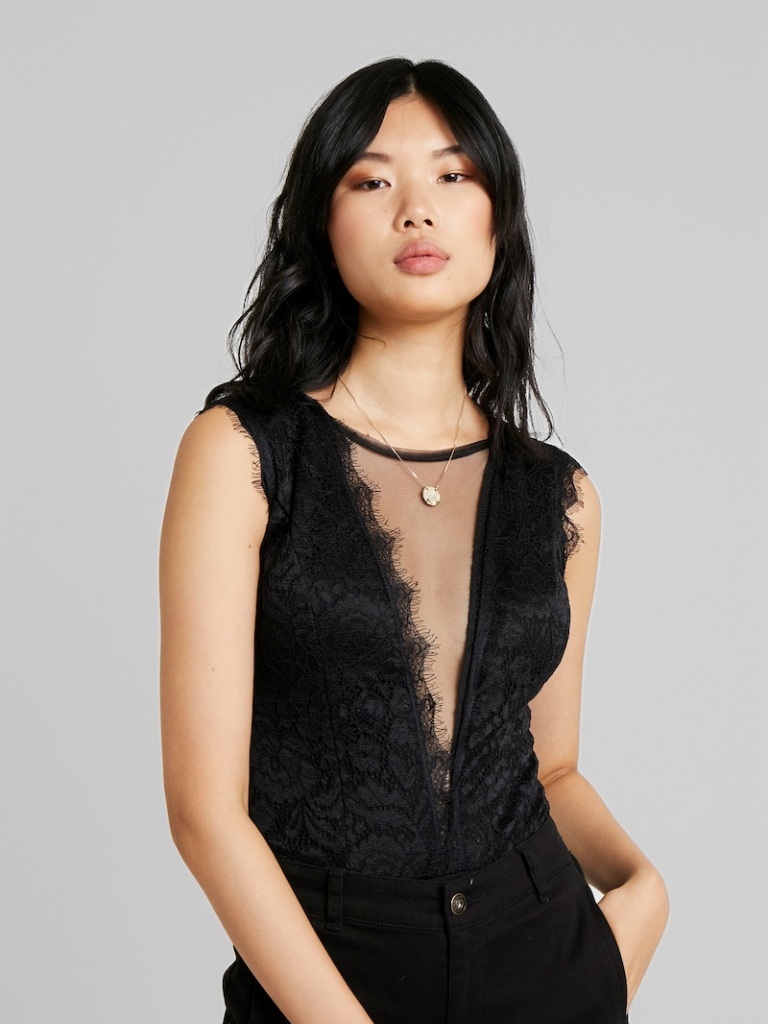
lace tight sleeveless bodysuit length Fully Tucked in v-neck bodysuit